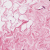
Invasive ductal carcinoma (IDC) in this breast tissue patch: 0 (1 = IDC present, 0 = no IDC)